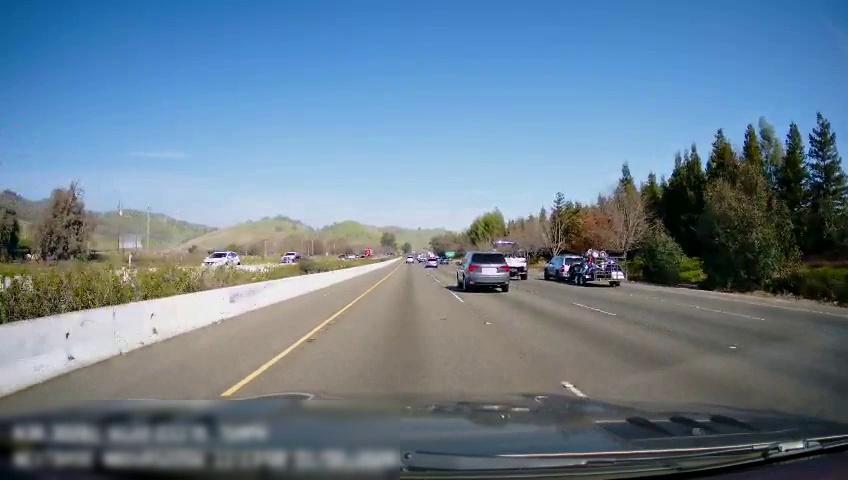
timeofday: Day
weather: Sunny
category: Drivable Space
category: Vehicles | Car
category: Vehicles | Truck
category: Vehicles | Truck
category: Vehicles | SUV
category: Vehicles | SUV
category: Vehicles | Other LV
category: Vehicles | Other LV
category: Vehicles | SUV
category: Vehicles | SUV
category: Lanes | Current Lane
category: Lanes | Current Lane
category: Lanes | Alternate Lane
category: Lanes | Alternate Lane
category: Lanes | Alternate Lane
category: Traffic | Signs